Interaction volume radius: 10 \u00c5
Interaction volume height: 40 \u00c5
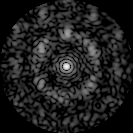
Disorder parameter: 0.6988